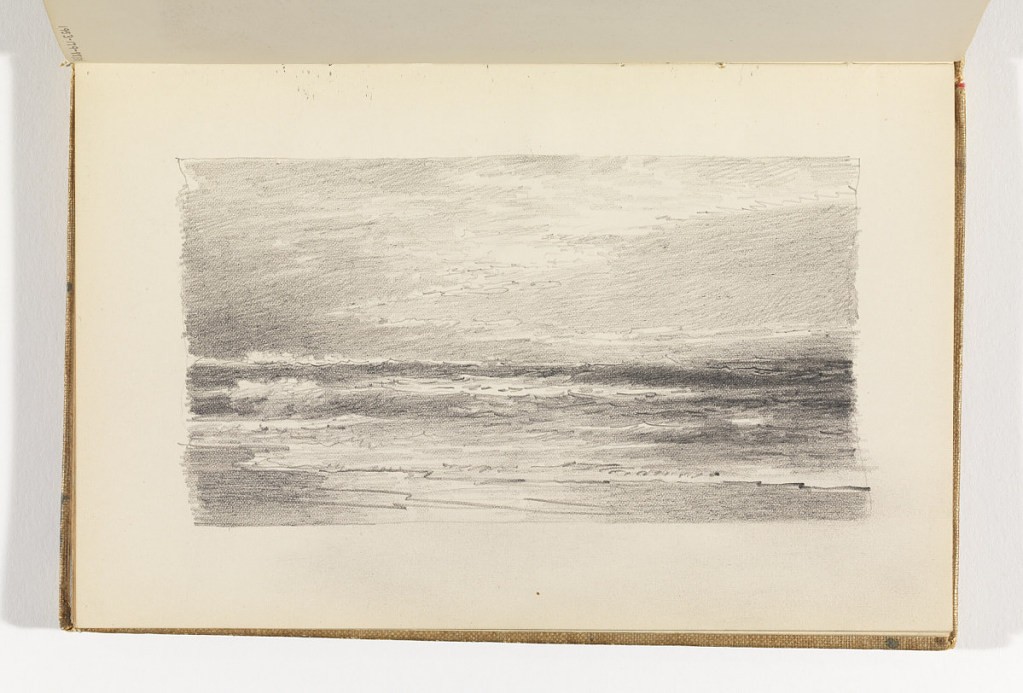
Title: Seascape with Sun Breaking through Clouds
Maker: William Trost Richards, American, 1833–1905
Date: after 1878
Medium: Graphite on cream wove paper
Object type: Sketchbook folio
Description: View of ocean from beach with waves coming up on shore.